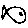
Label: fish